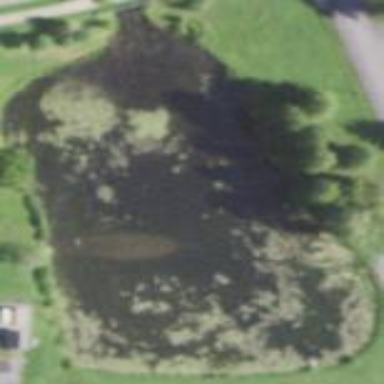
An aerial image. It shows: Pond with natural water.